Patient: sex M, age 52
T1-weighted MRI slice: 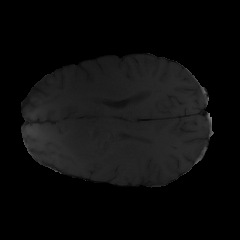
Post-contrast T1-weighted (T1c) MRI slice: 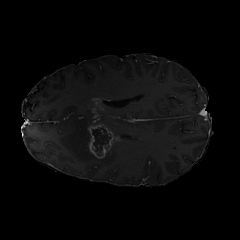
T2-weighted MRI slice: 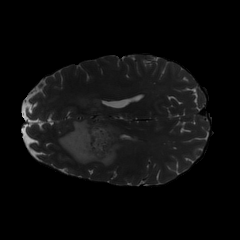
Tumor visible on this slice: yes
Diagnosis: Glioblastoma, IDH-wildtype
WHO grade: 4